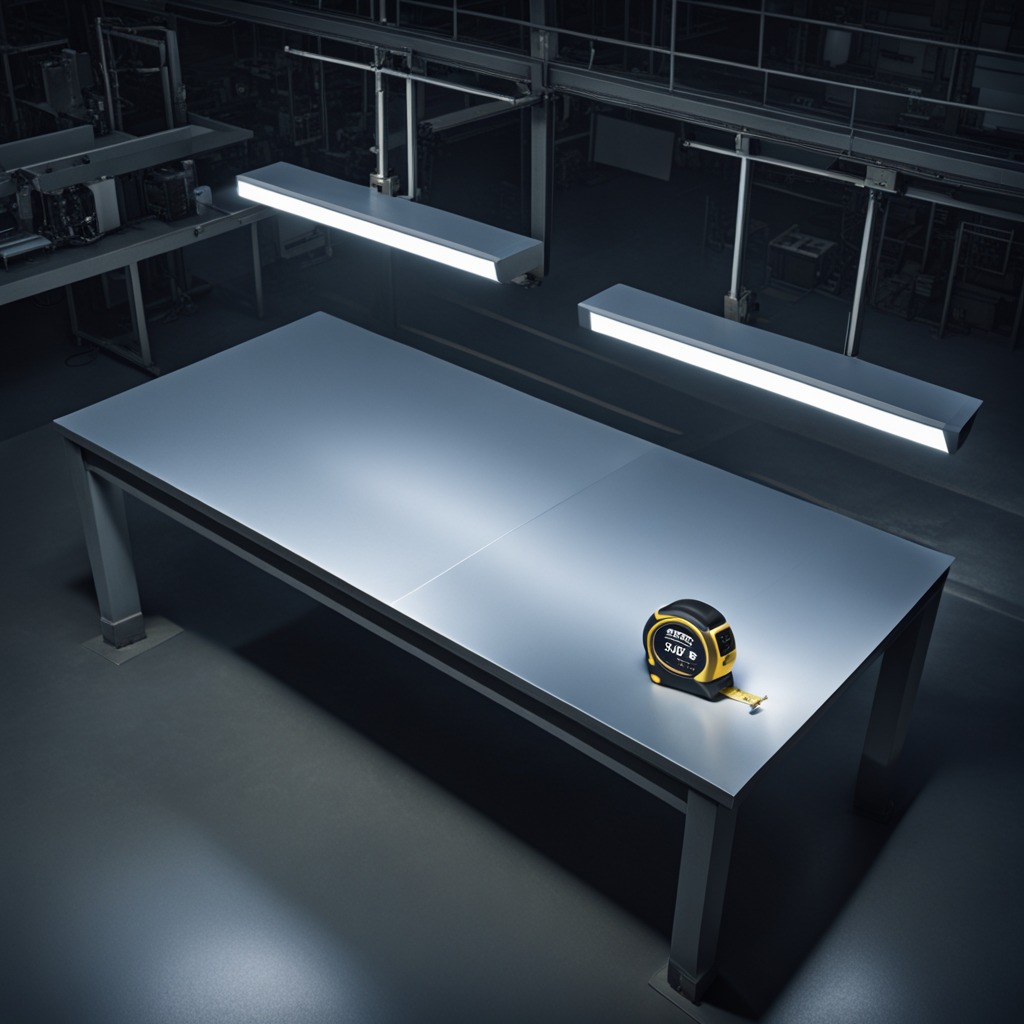
A measuring tape is lying on the tabletop.